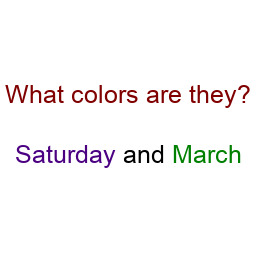
Color: indigo, green
Background color: white
Question text color: maroon